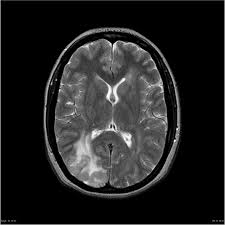
Label: notumor